Field crop: maize
Growth stage: 1
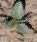
Species: datura